Question: After implementing Mac OS X look and feel, just after reading
- <URL>
I noticed two problems.
1. While the JMenuBar is now shown in the Mac Bar, if I click on a JMenuItem, no event is called. Using: System.setProperty("apple.laf.useScreenMenuBar", "true");
2. The name shown in the bar using System.setProperty("com.apple.mrj.application.apple.menu.about.name", "Name"); is the name given in the cration of the project.

---
I'm trying <URL> to solve the second problem. I' can't launch the jar from command line, so I'm using Martjin answer.
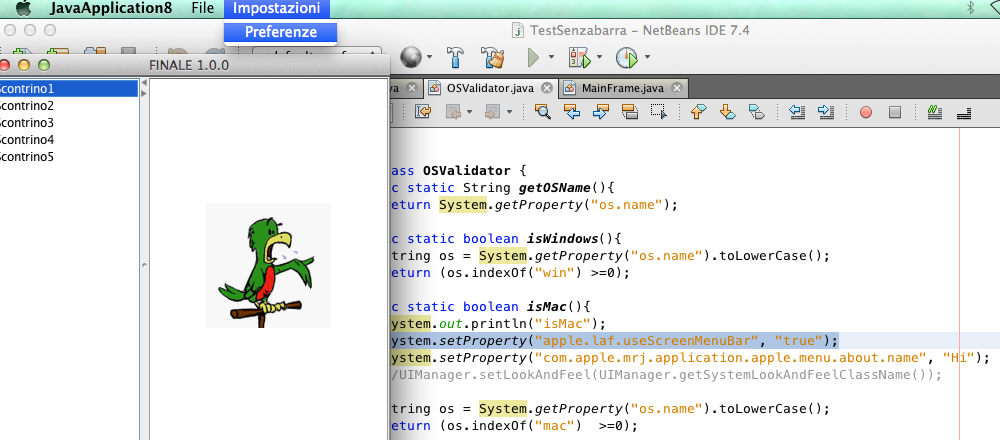
Answer: Starting from the <URL>,
1. The JMenuItem listener prints "Here" when File > Item is clicked.
2. The about.name property is the name in the About dialog, shown below, but the property is currently ignored.

As tested:
'''
import java.awt.Color;
import java.awt.Dimension;
import java.awt.EventQueue;
import java.awt.event.ActionEvent;
import java.awt.event.ActionListener;
import javax.swing.BorderFactory;
import javax.swing.JFrame;
import javax.swing.JMenu;
import javax.swing.JMenuBar;
import javax.swing.JMenuItem;
import javax.swing.JPanel;
/**
* @see https://stackoverflow.com/a/227<PHONE>
* @see https://stackoverflow.com/questions/<PHONE>
*/
public class NewMain {
public static void main(String[] args) {
System.setProperty("apple.laf.useScreenMenuBar", "true");
System.setProperty(
"com.apple.mrj.application.apple.menu.about.name", "Name");
EventQueue.invokeLater(new Runnable() {
@Override
public void run() {
JFrame frame = new JFrame("Gabby");
final JPanel dm = new JPanel() {
@Override
public Dimension getPreferredSize() {
return new Dimension(320, 240);
}
};
dm.setBorder(BorderFactory.createLineBorder(Color.blue, 10));
frame.setDefaultCloseOperation(JFrame.EXIT_ON_CLOSE);
frame.add(dm);
frame.pack();
frame.setLocationByPlatform(true);
JMenuBar menuBar = new JMenuBar();
JMenu fileMenu = new JMenu("File");
JMenuItem item = new JMenuItem("Item");
fileMenu.add(item);
item.addActionListener(new ActionListener() {
@Override
public void actionPerformed(ActionEvent e) {
System.out.println("Here");
}
});
menuBar.add(fileMenu);
frame.setJMenuBar(menuBar);
frame.setVisible(true);
}
});
}
}
'''